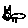
Label: cat